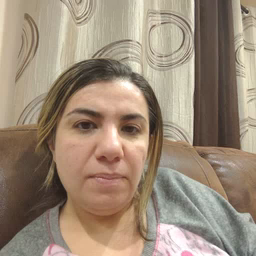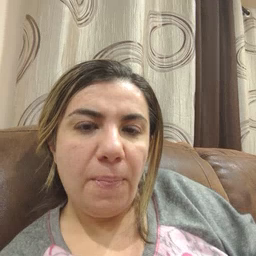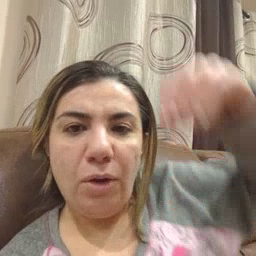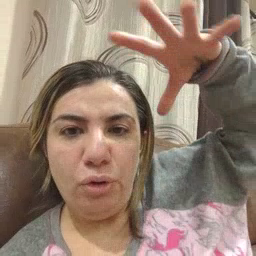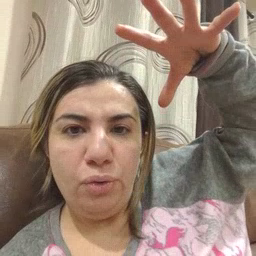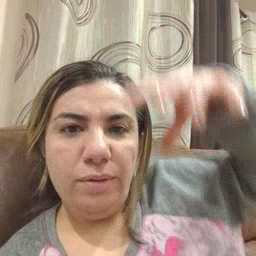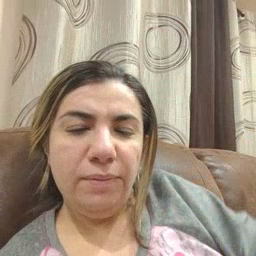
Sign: lamp